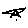
Label: star